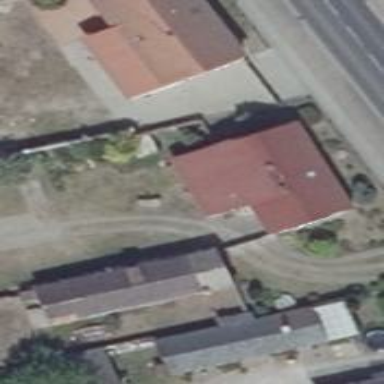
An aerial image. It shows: Residential building.